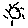
Label: sun